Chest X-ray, PA view. Patient: 38 years old, sex F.
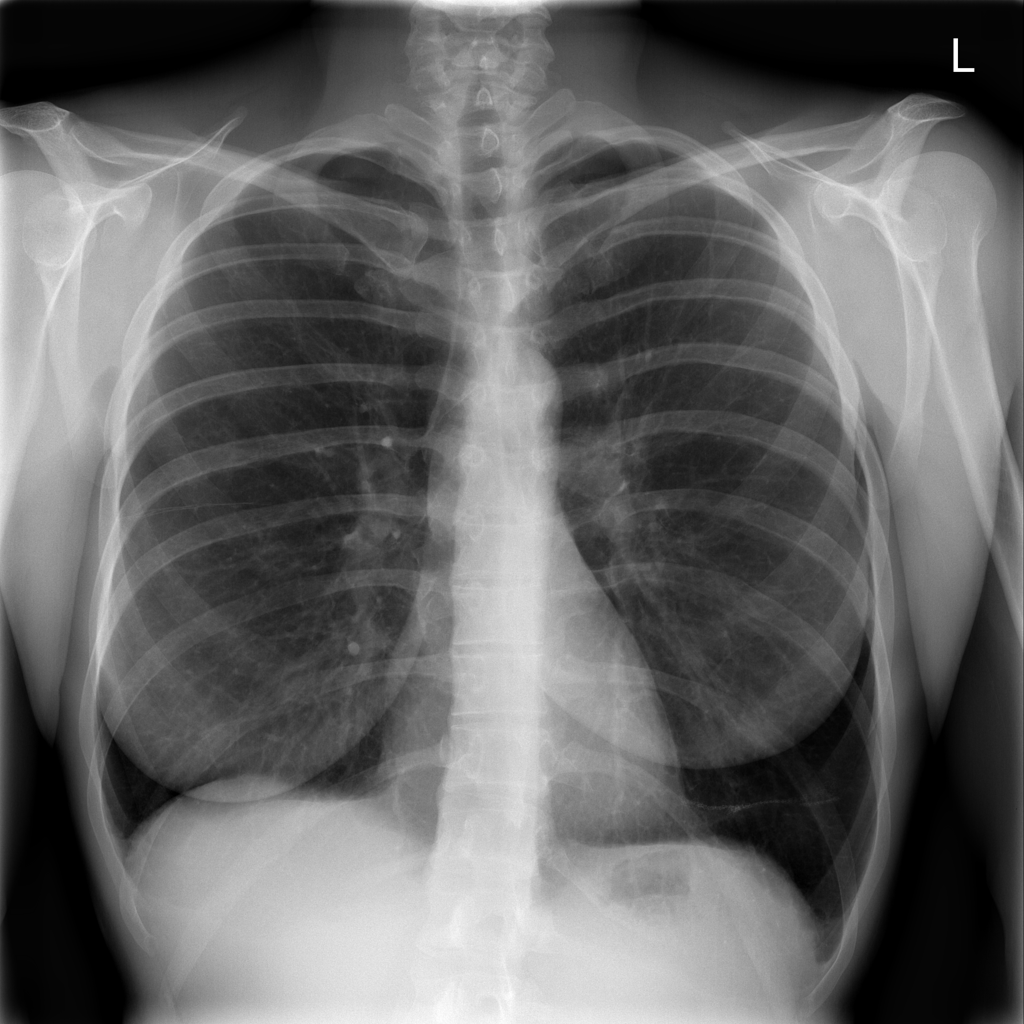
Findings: No Finding